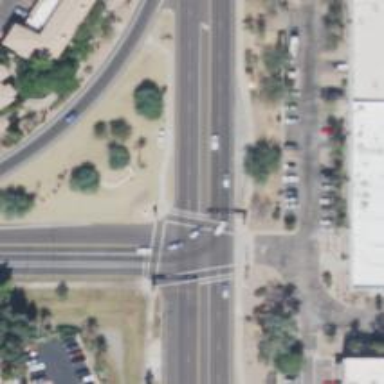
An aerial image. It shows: Solid stop line on the road marking.